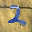
Label: 2